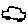
Label: car